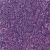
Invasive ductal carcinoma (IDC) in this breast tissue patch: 0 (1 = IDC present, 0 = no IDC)